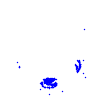
Particle: electron